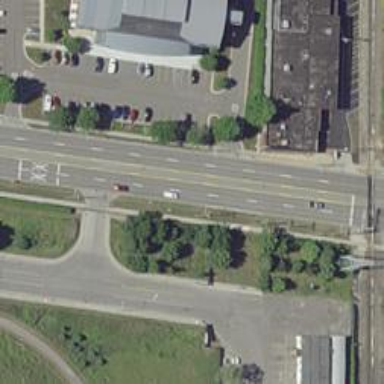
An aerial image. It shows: Unmarked road crossing.